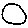
Label: circle